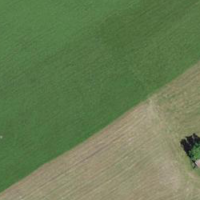
EUNIS habitat code: 52
Species observed at this site:
Tetrix subulata